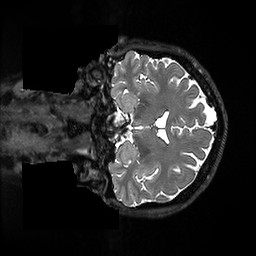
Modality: T2w
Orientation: coronal
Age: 47
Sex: female
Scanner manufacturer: ge
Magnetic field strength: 3 T
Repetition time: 3.202 s
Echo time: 0.06582 s